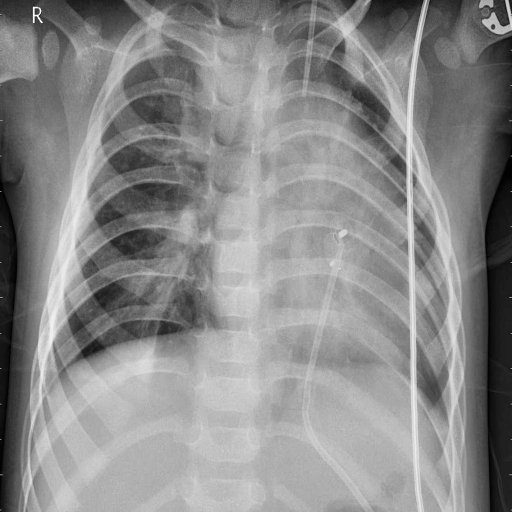
Finding: PNEUMONIA